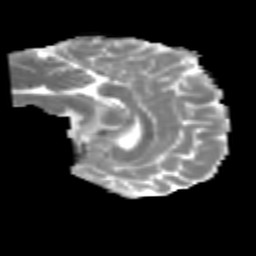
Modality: MD
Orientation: sagittal
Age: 29
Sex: male
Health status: healthy